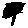
Label: tree